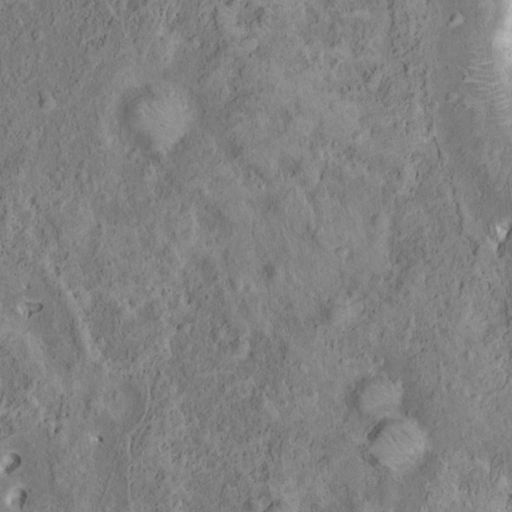
Objects detected: cone